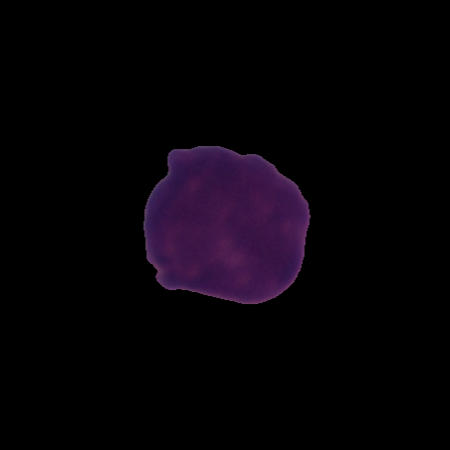
Label: healthy